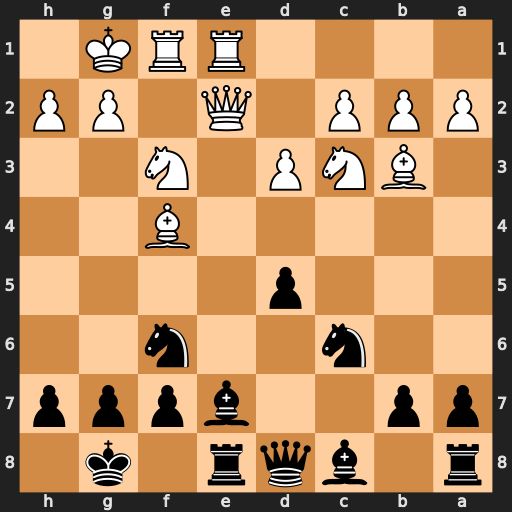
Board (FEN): r1bqr1k1/pp2bppp/2n2n2/3p4/5B2/1BNP1N2/PPP1Q1PP/4RRK1
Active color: b
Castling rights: -
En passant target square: -
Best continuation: Bc5+ Kh1 Rxe2